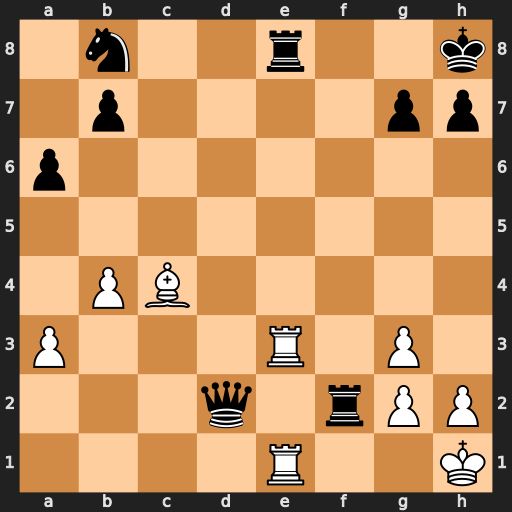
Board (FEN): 1n2r2k/1p4pp/p7/8/1PB5/P3R1P1/3q1rPP/4R2K
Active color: w
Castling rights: -
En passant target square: -
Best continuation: Rxe8+ Rf8 Rxf8#